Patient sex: M
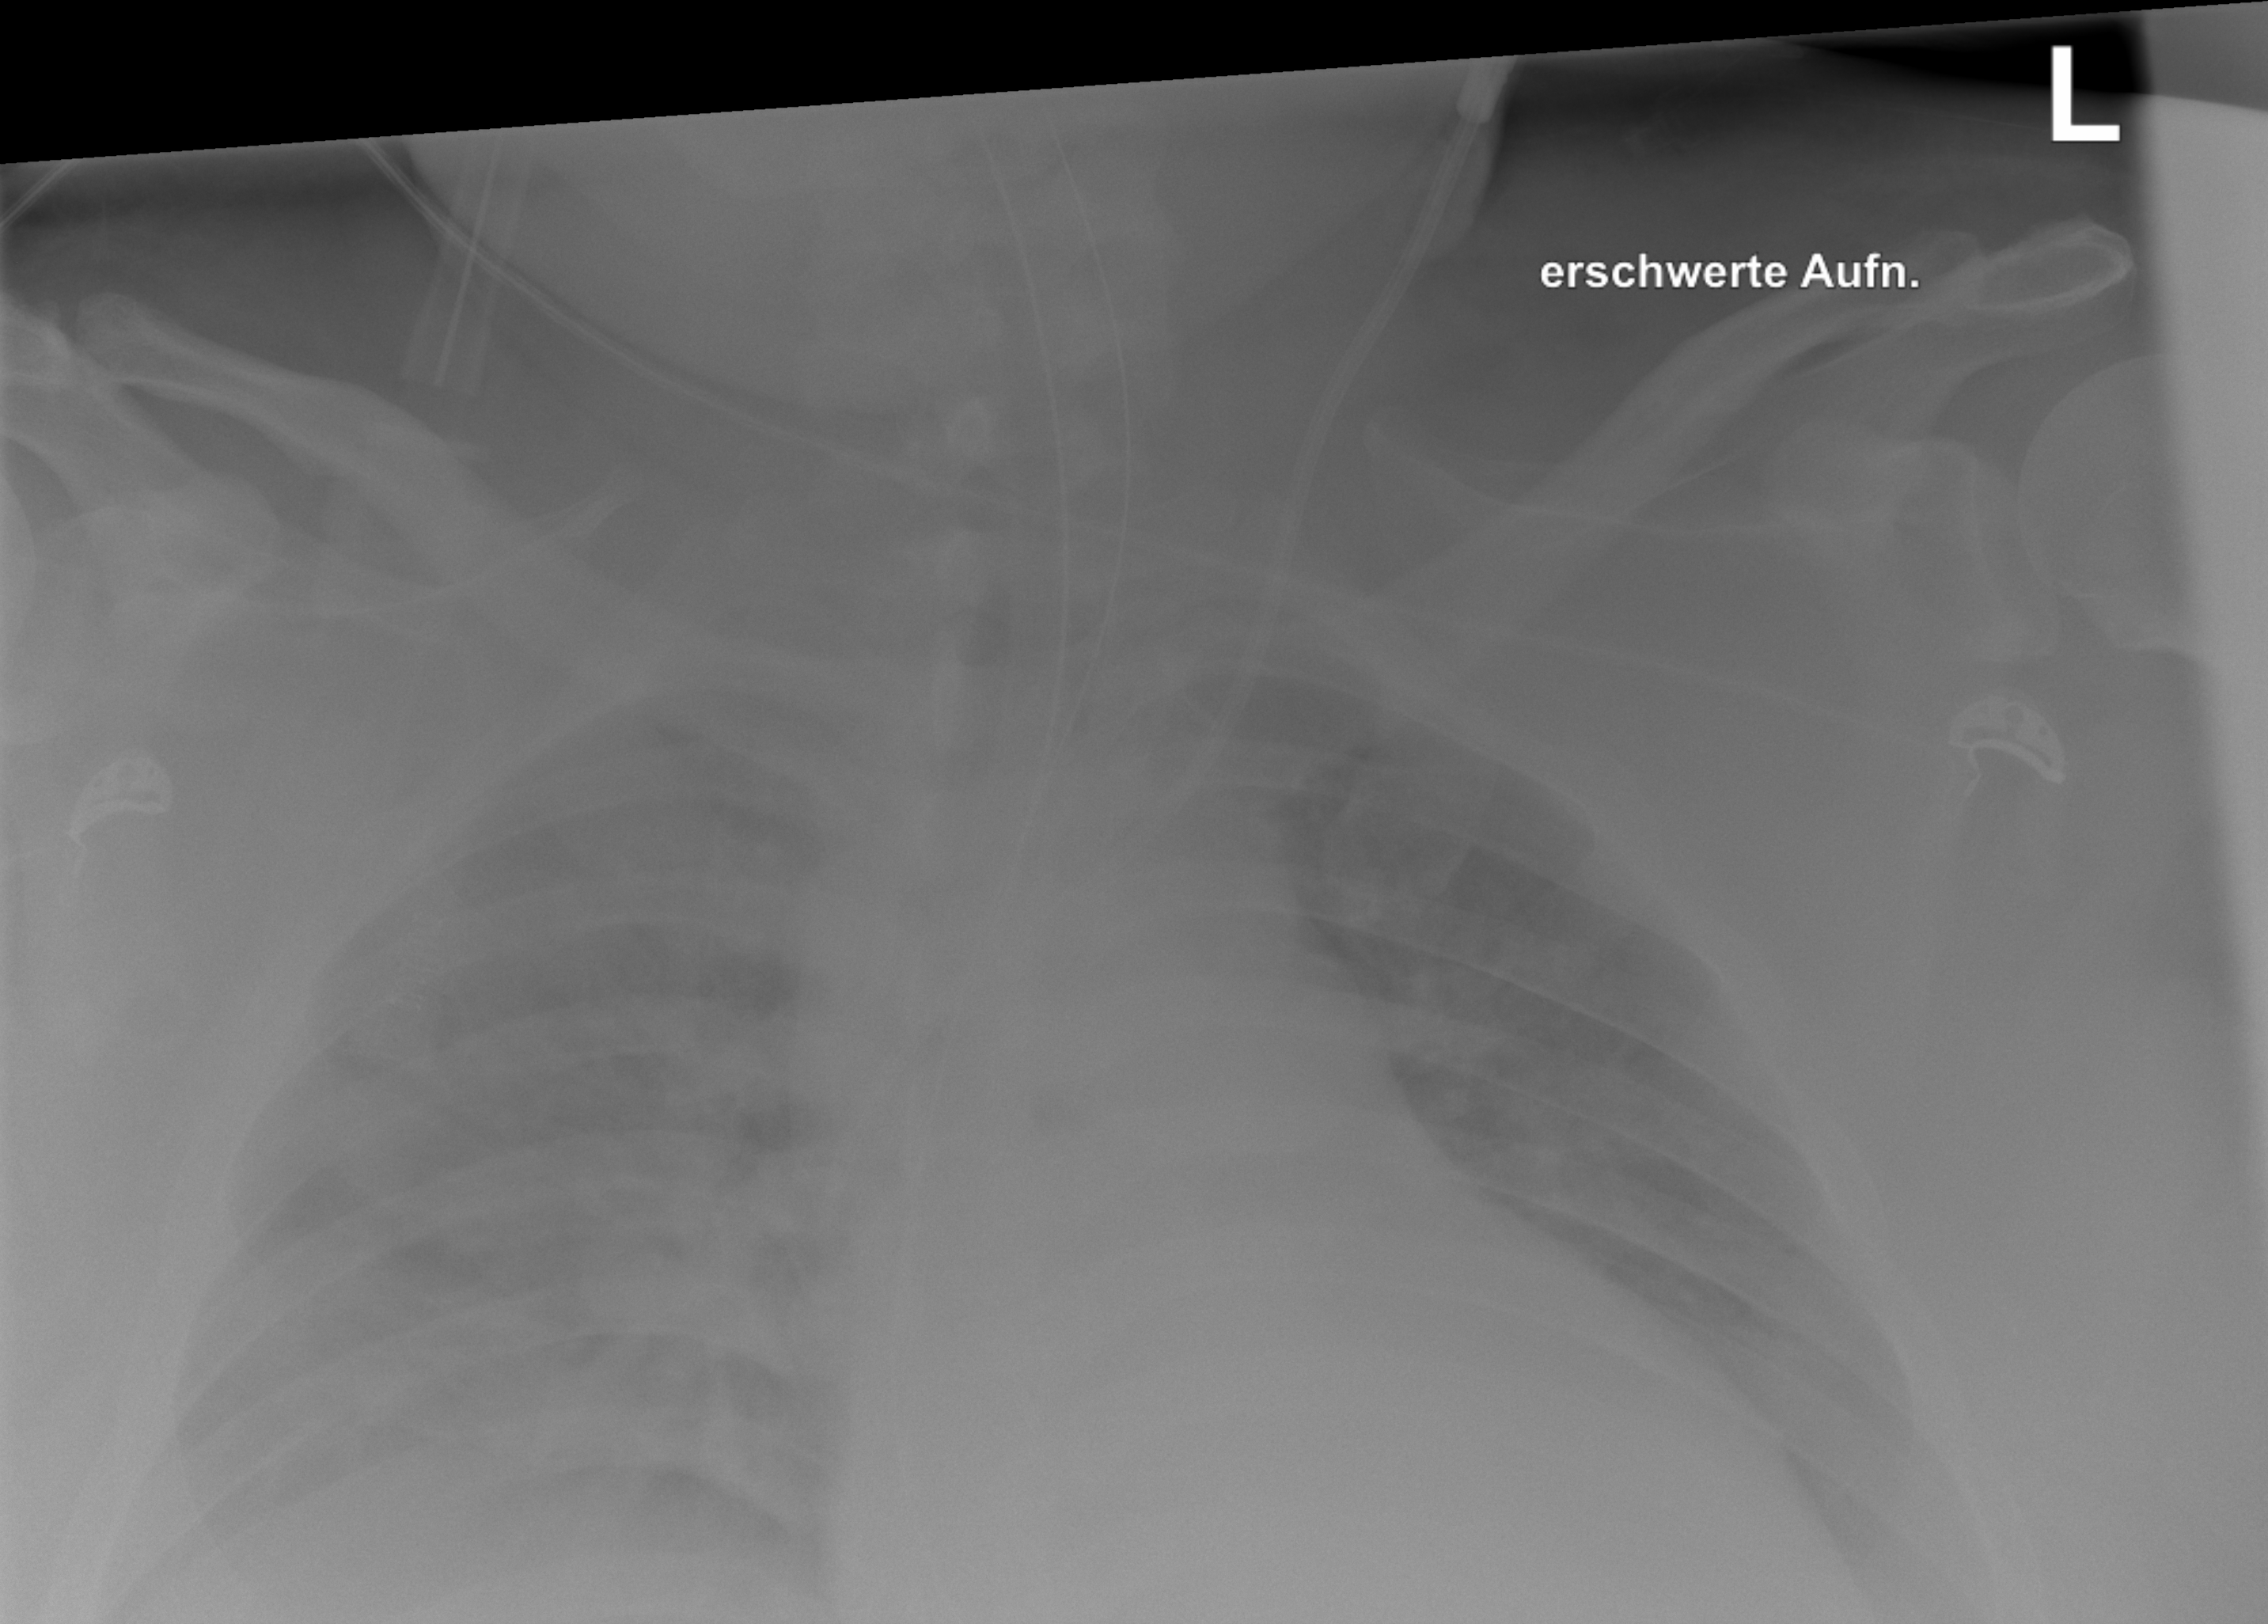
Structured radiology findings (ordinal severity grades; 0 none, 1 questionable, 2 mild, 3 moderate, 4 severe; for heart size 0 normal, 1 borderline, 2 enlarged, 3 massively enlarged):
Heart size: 2
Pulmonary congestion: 2
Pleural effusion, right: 2
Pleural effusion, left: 2
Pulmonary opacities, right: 3
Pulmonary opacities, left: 3
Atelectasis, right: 2
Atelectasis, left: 2